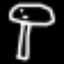
Label: mushroom